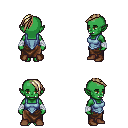
a pixel art fantasy rpg character, female body template, orc, green skin, blue vest, robe skirt, white blonde long mohawk hairstyle, white cloth bandages, brown shoes, four views (front, back, left, right), 2x2 character sprite sheet, small pixel art, hard edges, no anti-aliasing